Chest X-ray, PA view. Patient: 48 years old, sex F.
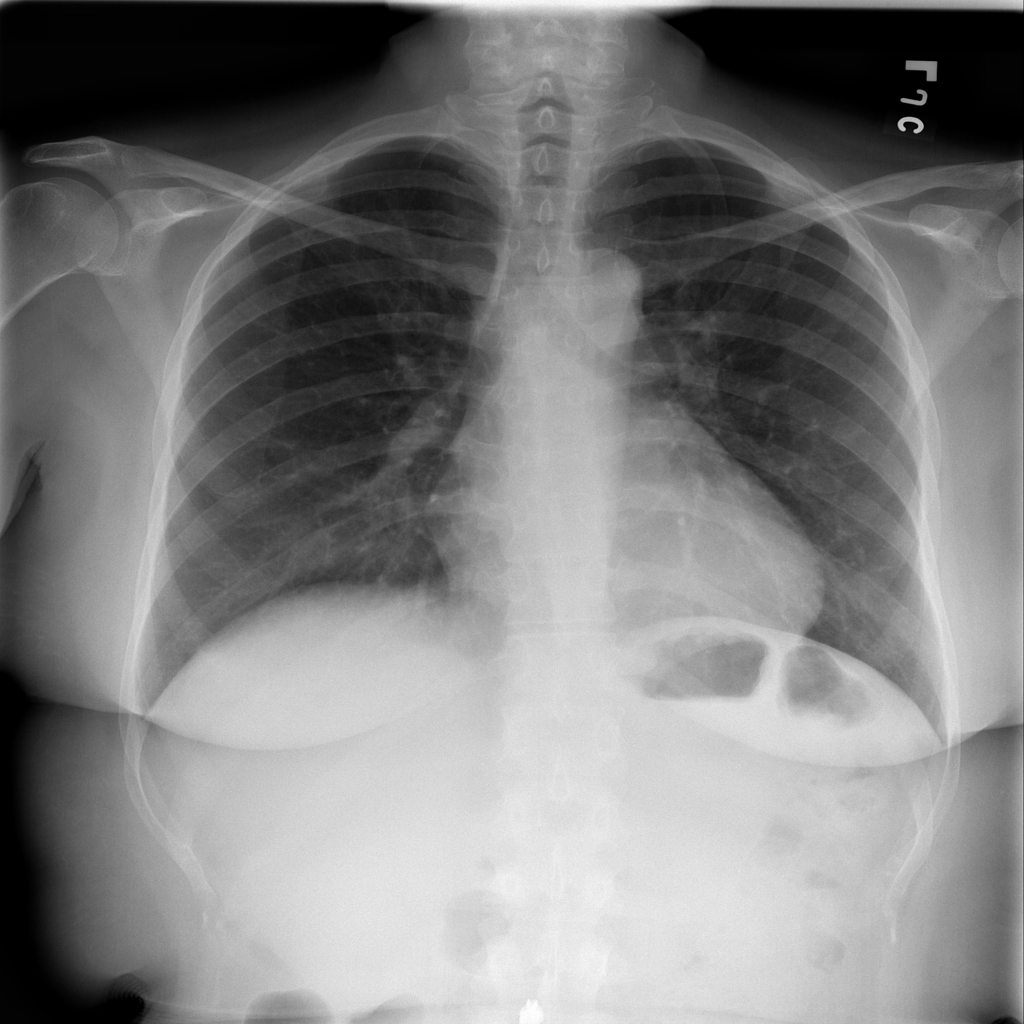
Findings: No Finding